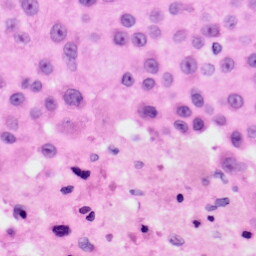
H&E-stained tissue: Skin